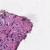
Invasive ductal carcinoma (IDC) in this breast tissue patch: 1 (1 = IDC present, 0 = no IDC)